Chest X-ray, PA view. Patient: 32 years old, sex F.
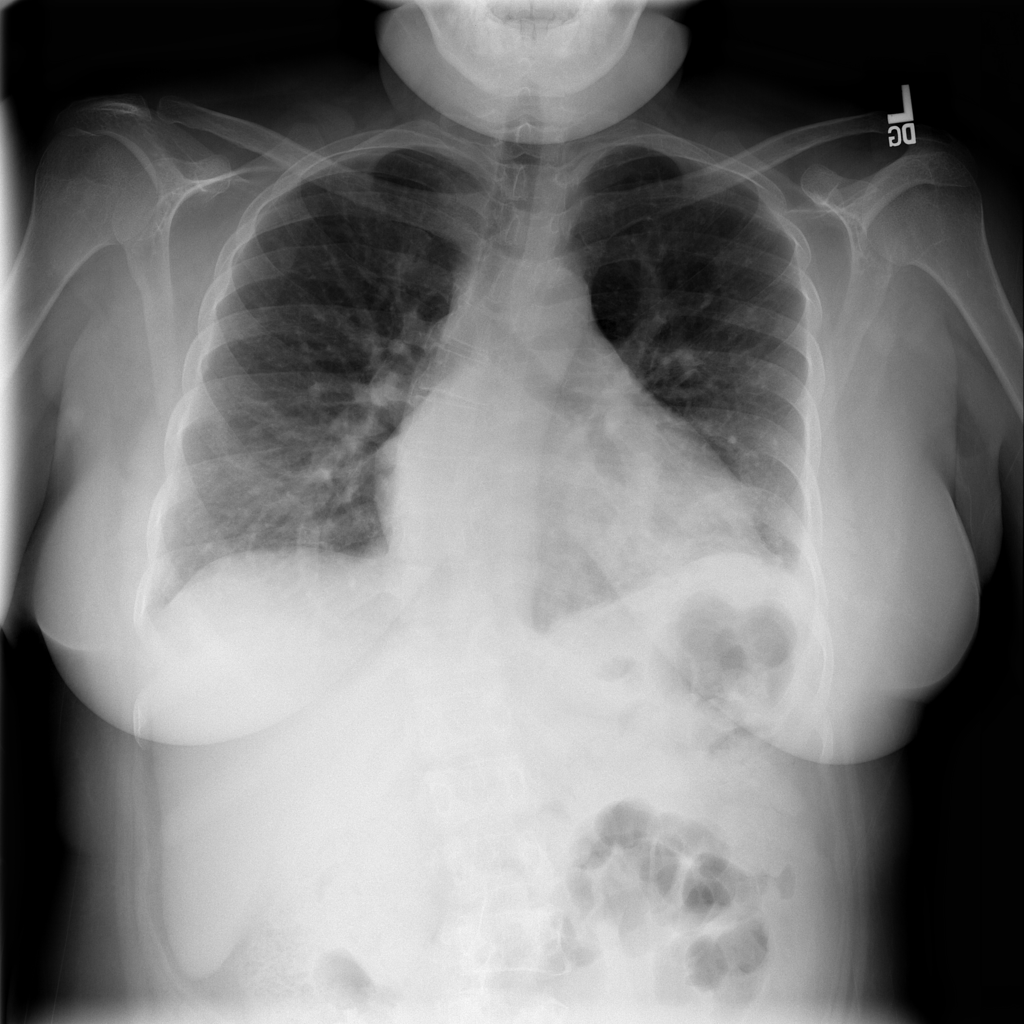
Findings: Cardiomegaly